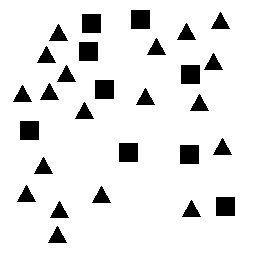
Squares: 9
Triangles: 19
Stars: 0
Total shapes: 28